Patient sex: M
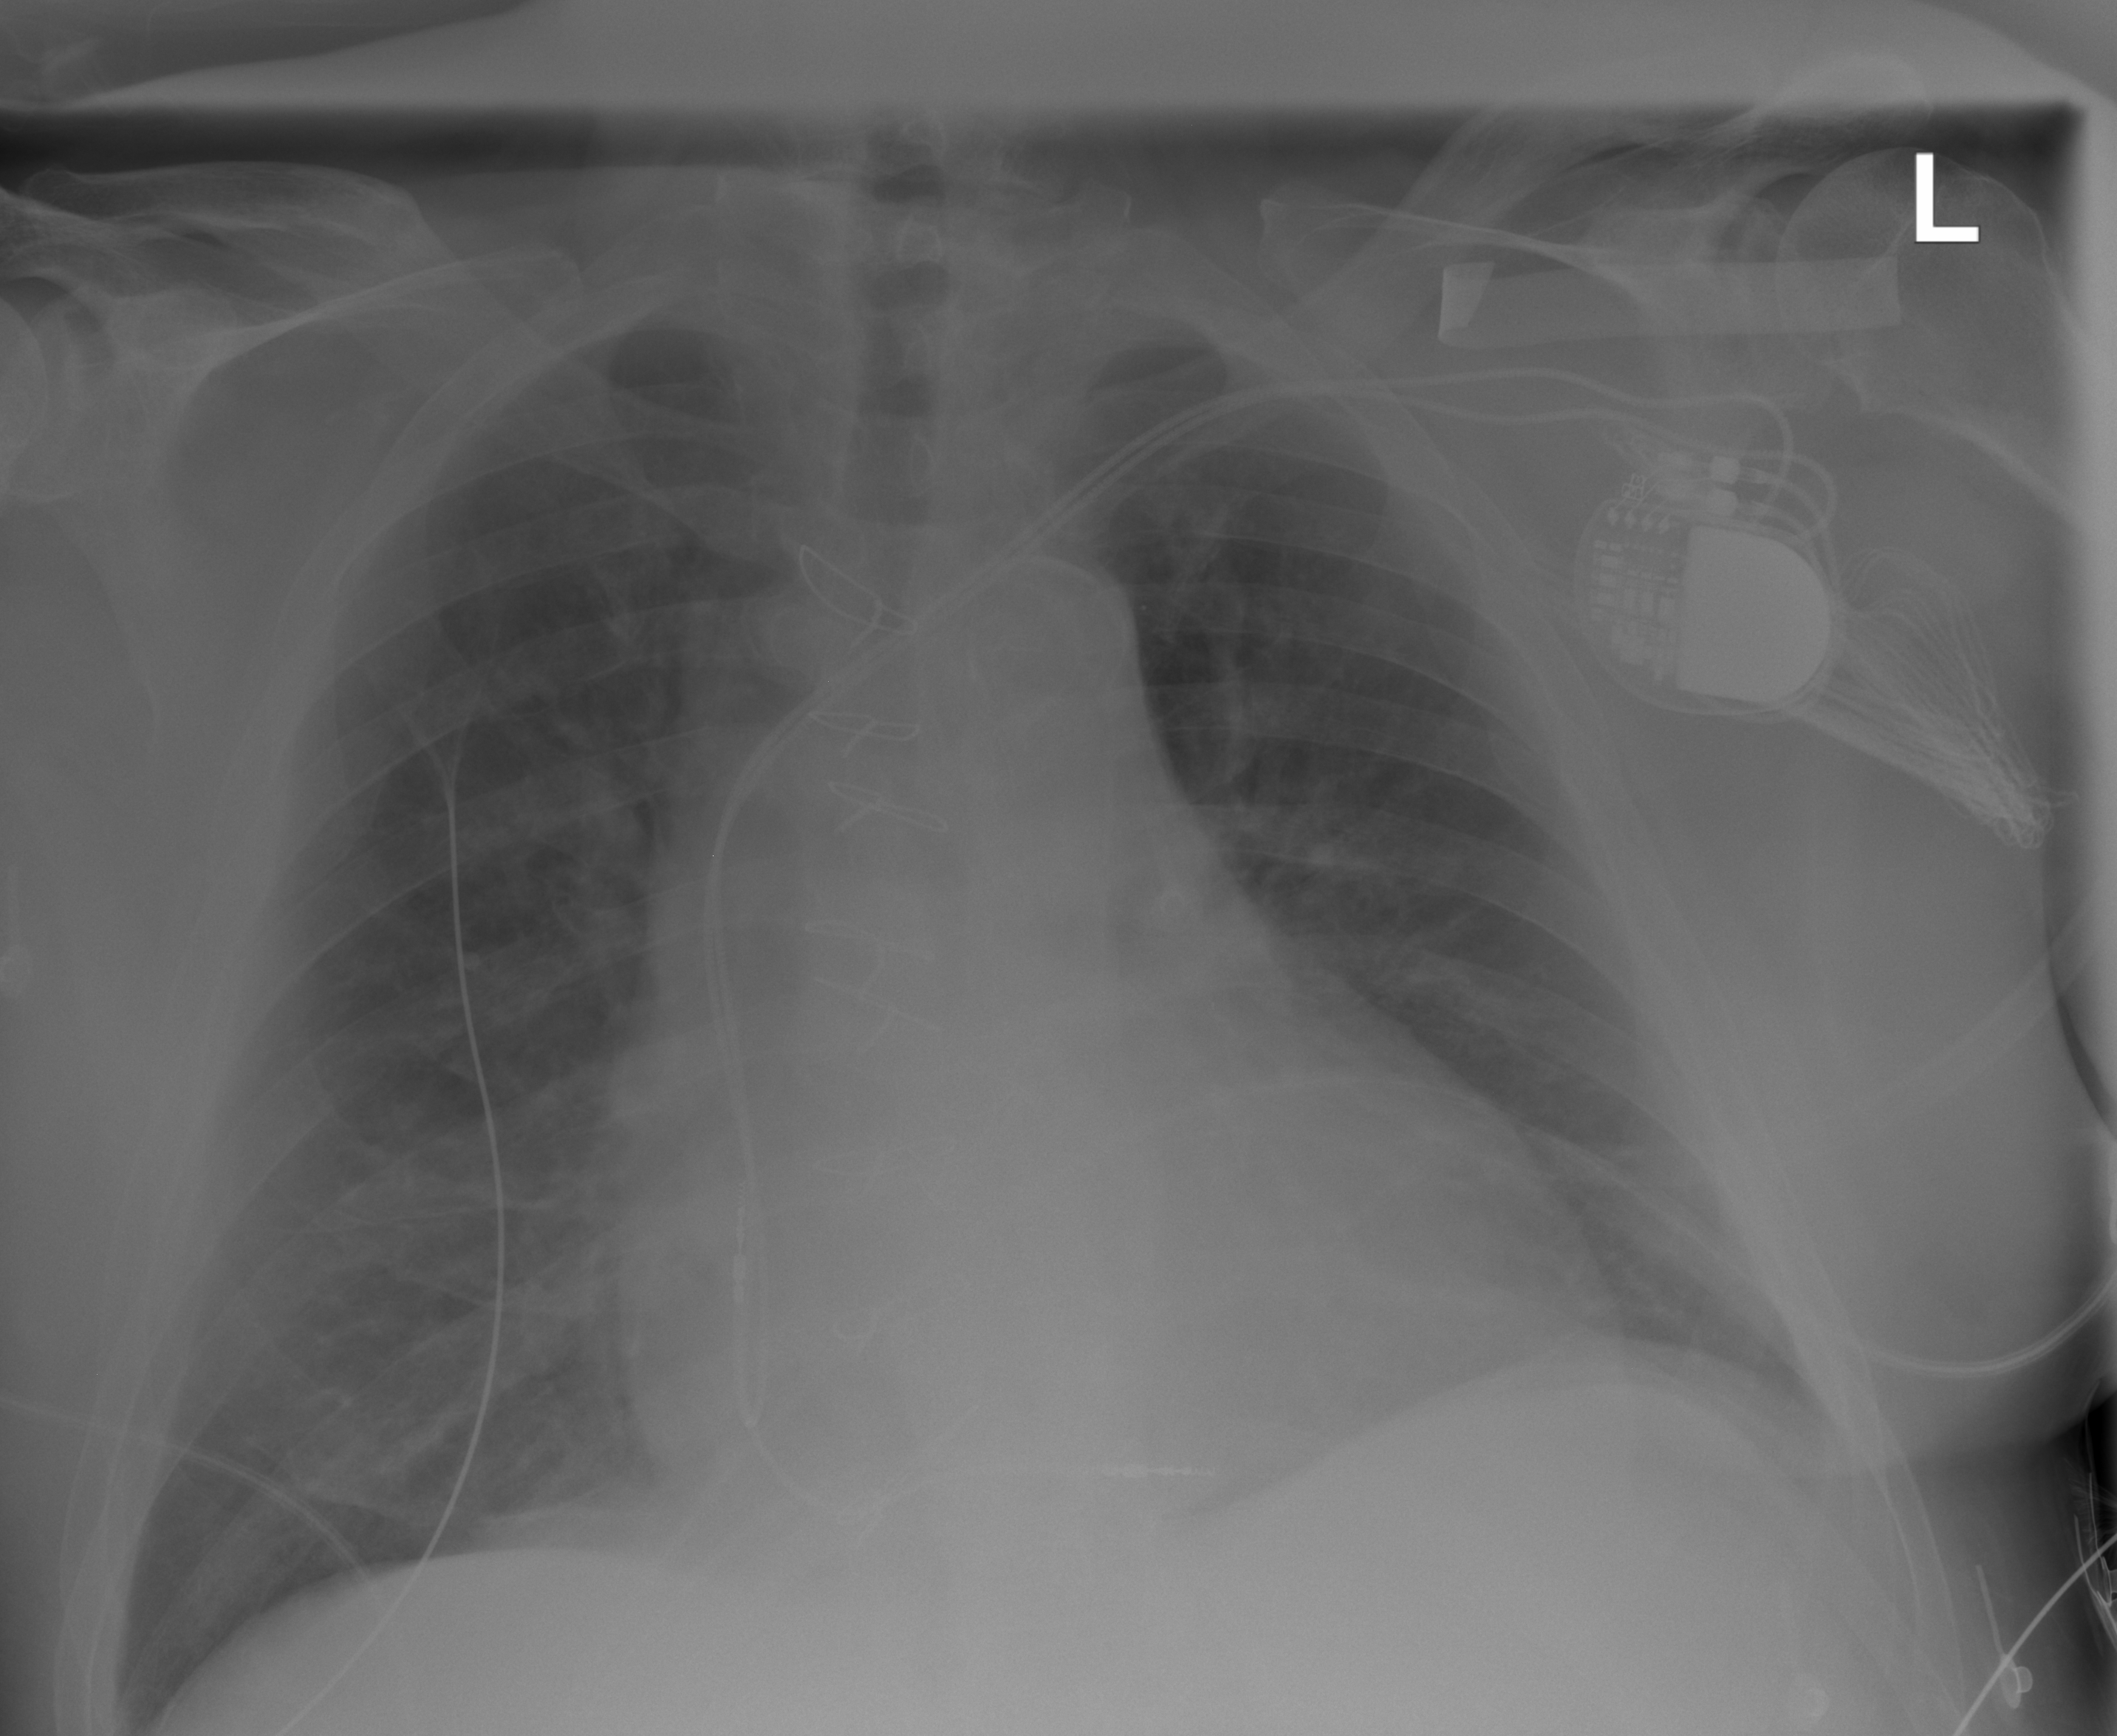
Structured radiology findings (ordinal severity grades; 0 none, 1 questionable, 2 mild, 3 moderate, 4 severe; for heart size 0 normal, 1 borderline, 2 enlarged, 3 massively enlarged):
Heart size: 2
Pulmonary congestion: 2
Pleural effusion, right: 0
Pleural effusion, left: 0
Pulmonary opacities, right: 0
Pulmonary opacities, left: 0
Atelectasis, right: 0
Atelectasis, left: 0